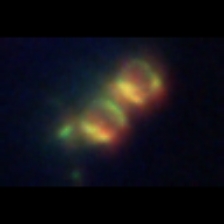
Taxon: Skeletonema
Group: Diatoms